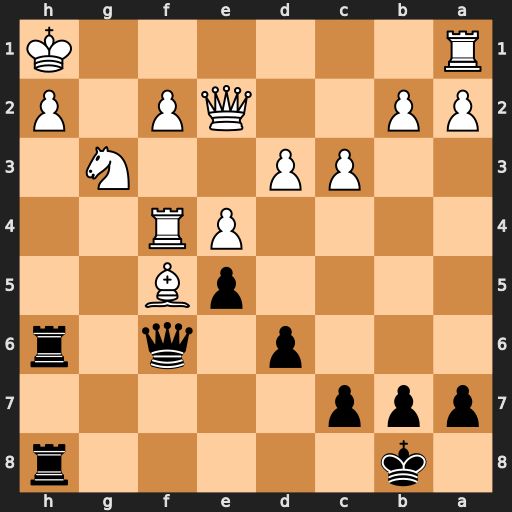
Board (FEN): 1k5r/ppp5/3p1q1r/4pB2/4PR2/2PP2N1/PP2QP1P/R6K
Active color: b
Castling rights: -
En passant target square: -
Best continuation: Rxh2+ Kg1 exf4